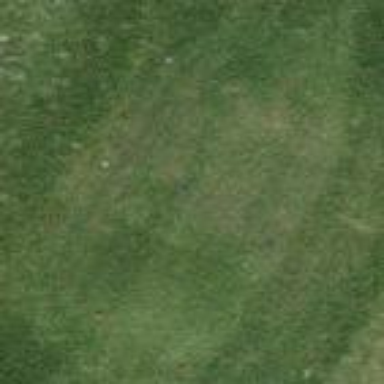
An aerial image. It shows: Golf tee on grass surface.